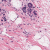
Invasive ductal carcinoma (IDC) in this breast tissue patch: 0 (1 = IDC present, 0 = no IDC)